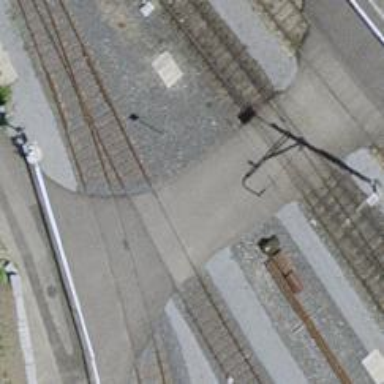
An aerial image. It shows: Railway level crossing.